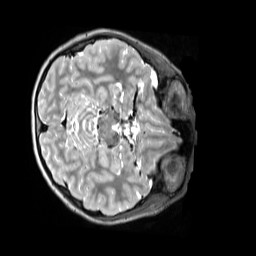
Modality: T2w
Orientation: axial
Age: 13
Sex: male
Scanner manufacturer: siemens
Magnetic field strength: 3 T
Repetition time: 3.2 s
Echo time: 0.408 s